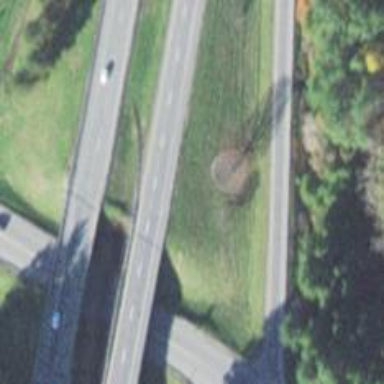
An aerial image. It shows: Motorway bridge with asphalt surface.